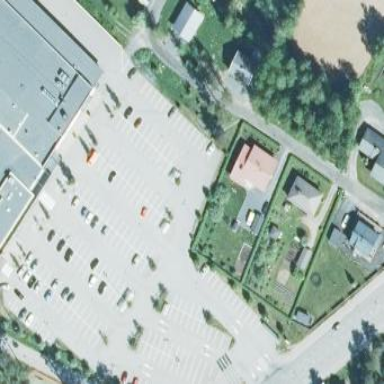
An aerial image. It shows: Parking area with surface.